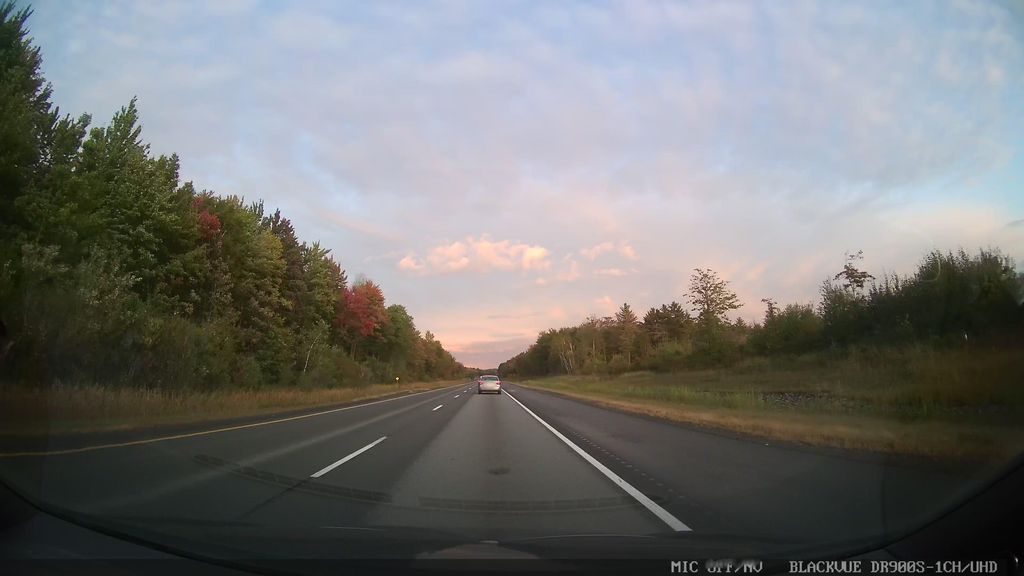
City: ottawa-gatineau